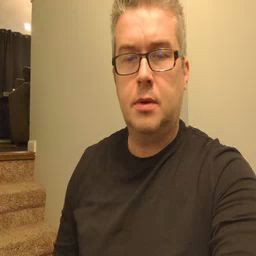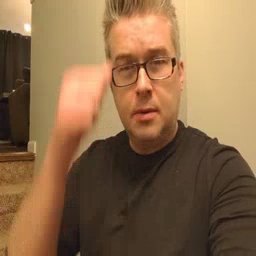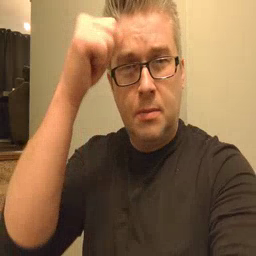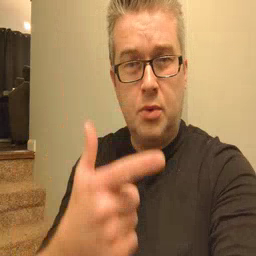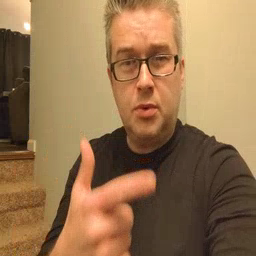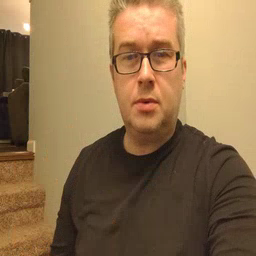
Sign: brother